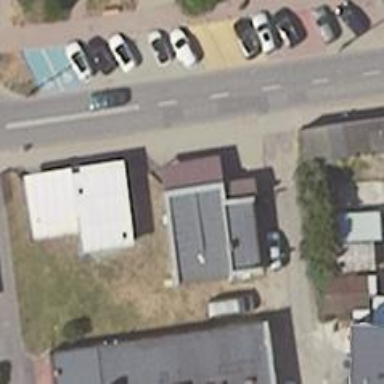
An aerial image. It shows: Greengrocer shop.